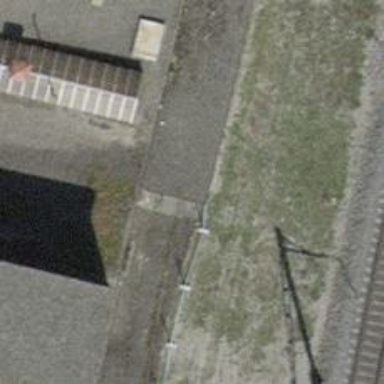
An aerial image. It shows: Abandoned railway spur with one track.